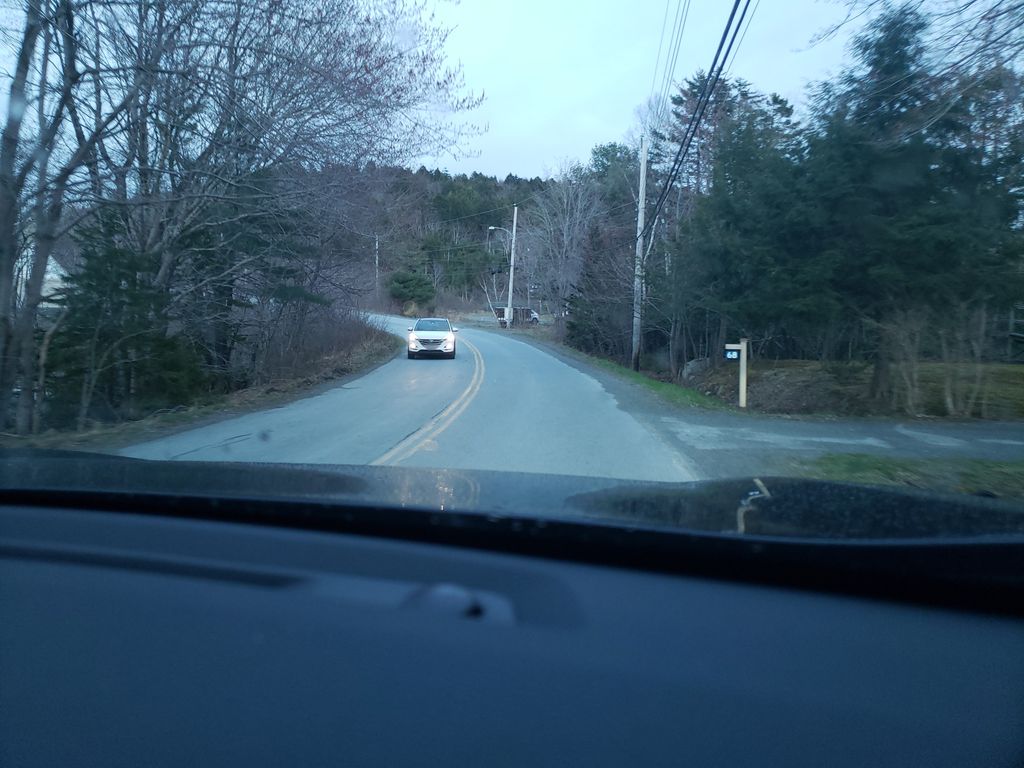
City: halifax